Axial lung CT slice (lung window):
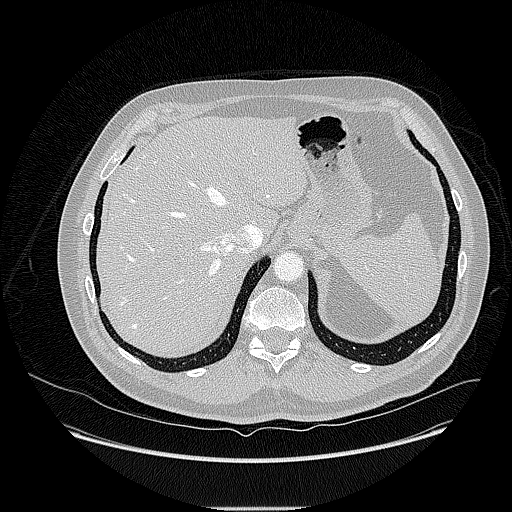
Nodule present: no